Interaction volume radius: 5 \u00c5
Interaction volume height: 15 \u00c5
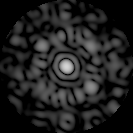
Disorder parameter: 0.725